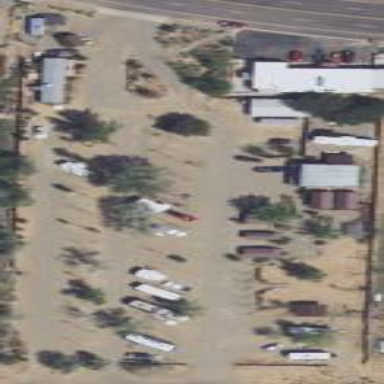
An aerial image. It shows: Caravan site with tents available for accommodation.